RGB frame:
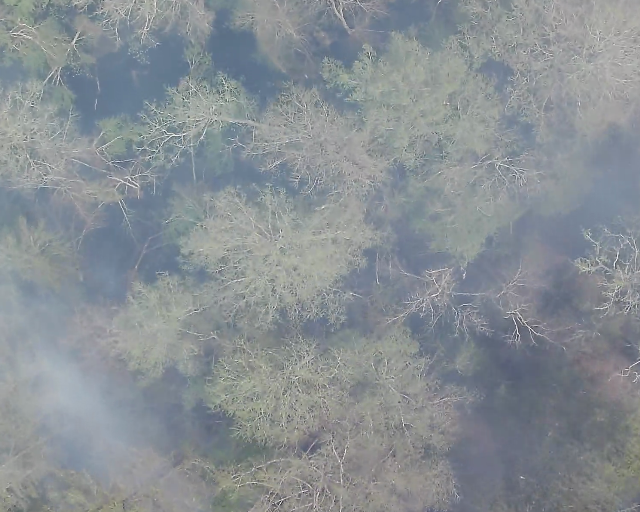
Thermal frame:
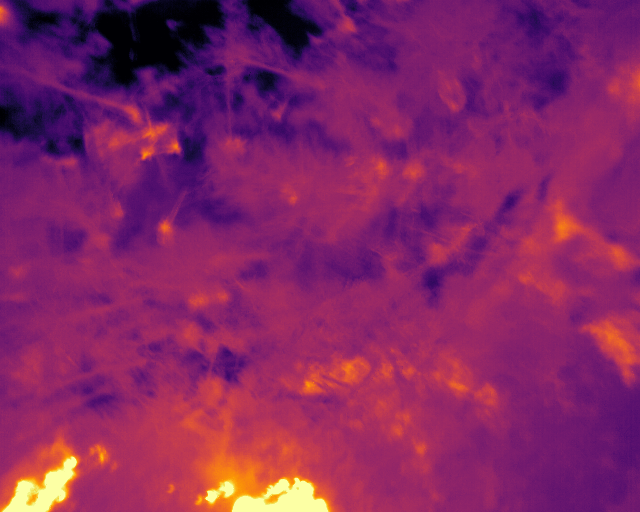
Captured: 2026-02-26 03:44:48
Pixels at or above 80 °C: 424 (fraction of frame: 0.001294)